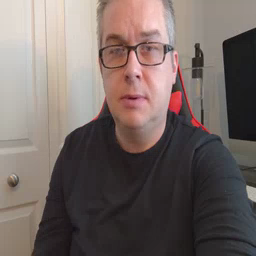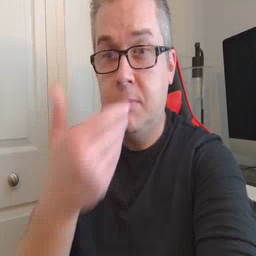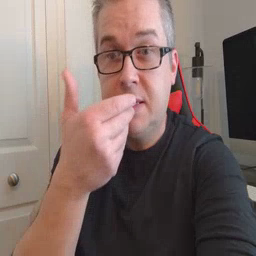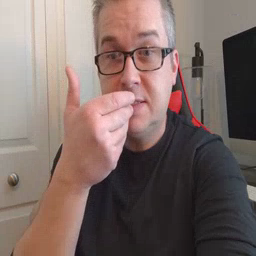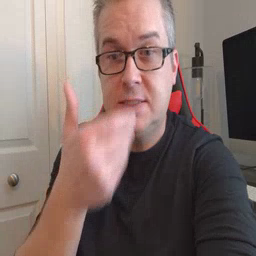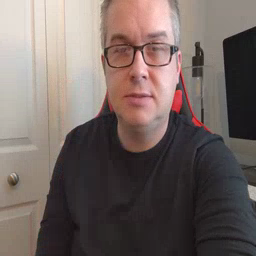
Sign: pizza